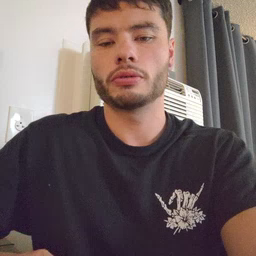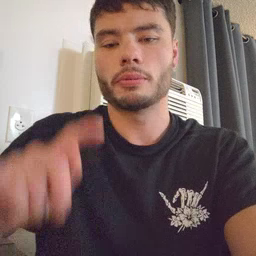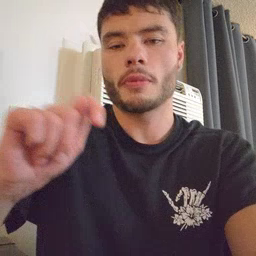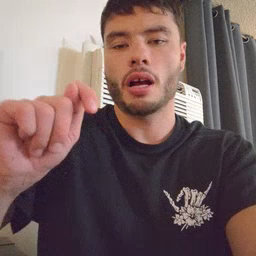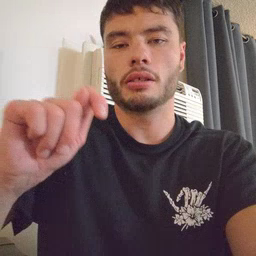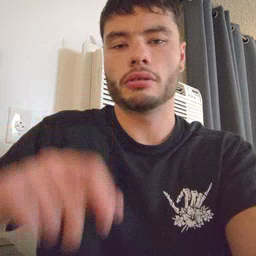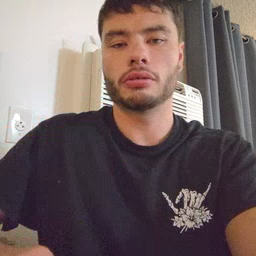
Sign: potty